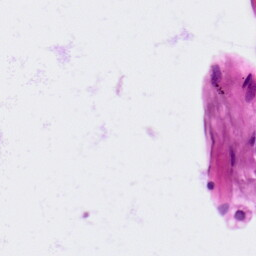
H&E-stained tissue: Lung